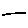
Label: line